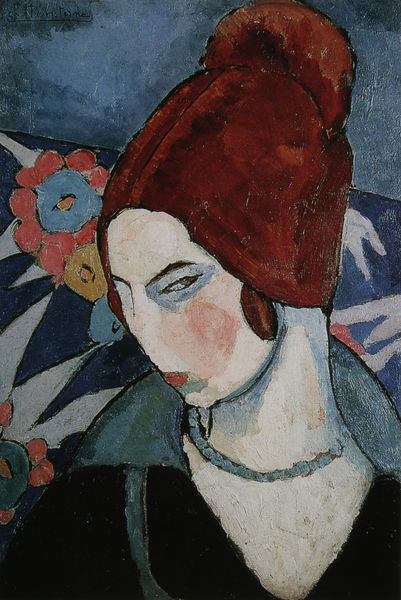
Titel: Selbstporträt
Künstler: Jeanne Hébuterne
Standort: Genf
Institution: Petit Palais
Schlagwörter: blau, gemälde, kopf, schatten, weiß, dreieck, gelb, grün, mädchen, sitzen, ausschnitt, blume, blumen, braun, frau, frisur, grau, haar, hintergrund, hut, kleid, mund, nase, ohr, ohrring, orange, profil, schmuck, schwarz, stirn, tisch, blick, blüte, dame, rot, expressionismus, haube, malerei, muster, ornament, mütze, augen, blass, gesicht, knoten, kragen, bildnis, hals, portrait, porträt, öl, auge, haare, ohrringe, augenbrauen, brustbild, dekolletee, kinn, lippen, mittelscheitel, schminke, deutschland, dutt, holzschnitt, wangen, sofa, moderne, abstrakt, kette, modern, farbe, nacken, kissen, bezug, tapete, schlitzaugen, wange, augenbraue, geschminkt, halskette, abstraktion, abstrahiert, blumenmuster, expressionistisch, asien, augenringe, blumenornament, halbprofil, backe, senken, matisse, prfil, abstakt, schlitzauge, kraben, brustbildnis, augenbruen, augenwinkel, hasre, frnakreich, experessionismus, stuhhl, ohne nase, frau portrait abstrakt, fehlfarben, ohrrung, ehaare, expressiuonismus